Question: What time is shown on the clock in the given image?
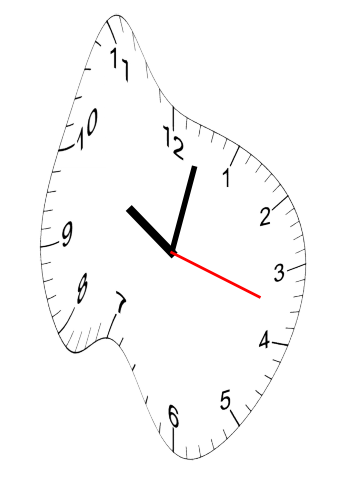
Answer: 10:02:18